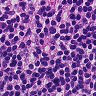
Metastatic tissue present: no